Question: I am developing an application in which selected contacts are added to 'EditText' with a and when I click on that the contact should be removed. I have completed code upto showing but I don't know how to handle those . Please suggest me how.

'''
for (int i = 0; i < selectedItems.size(); i++) {
String na = selectedItems.get(i);
TextView tv = createContactTextView(na);
BitmapDrawable bd = (BitmapDrawable) convertViewToDrawable(tv);
bd.setBounds(0, 0, bd.getIntrinsicWidth(),
bd.getIntrinsicHeight());
sb.append(na + ",");
sb.setSpan(new ImageSpan(bd), sb.length()
- (na.length() + 1), sb.length() - 1,
Spannable.SPAN_EXCLUSIVE_EXCLUSIVE);
}
txt.setText(sb);
private Object convertViewToDrawable(TextView view) {
int spec = MeasureSpec.makeMeasureSpec(0, MeasureSpec.UNSPECIFIED);
view.measure(spec, spec);
view.layout(0, 0, view.getMeasuredWidth(), view.getMeasuredHeight());
Bitmap b = Bitmap.createBitmap(view.getMeasuredWidth(),
view.getMeasuredHeight(), Bitmap.Config.ARGB_8888);
Canvas c = new Canvas(b);
c.translate(-view.getScrollX(), -view.getScrollY());
view.draw(c);
view.setDrawingCacheEnabled(true);
Bitmap cacheBmp = view.getDrawingCache();
Bitmap viewBmp = cacheBmp.copy(Bitmap.Config.ARGB_8888, true);
view.destroyDrawingCache();
return new BitmapDrawable(viewBmp);
}
private TextView createContactTextView(String text) {
TextView tv = new TextView(this);
tv.setText(text);
tv.setTextSize(25);
tv.setBackgroundResource(R.drawable.oval_small);
tv.setCompoundDrawablesWithIntrinsicBounds(0, 0, R.drawable.close, 0);
return tv;
}
'''
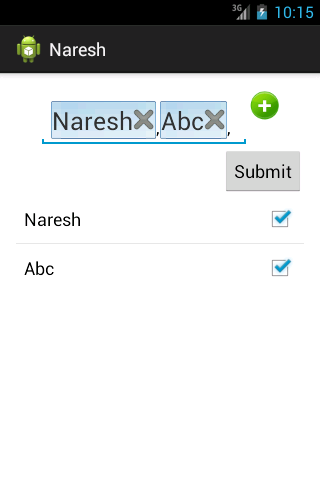
Answer: 'ClickableSpan' is what you want:
'''
for (int i = 0; i < selectedItems.size(); i++) {
String na = selectedItems.get(i);
TextView tv = createContactTextView(na);
BitmapDrawable bd = (BitmapDrawable) convertViewToDrawable(tv);
bd.setBounds(0, 0, bd.getIntrinsicWidth(),bd.getIntrinsicHeight());
sb.append(na + ",");
sb.setSpan(new ImageSpan(bd), sb.length()
- (na.length() + 1), sb.length() - 1,
Spannable.SPAN_EXCLUSIVE_EXCLUSIVE);
final int index = i;
sb.setSpan(new ClickableSpan() {
@Override
public void onClick(View widget) {
// here add your code
// delete your selectedItems[index]
// recreate your SpannedString and set to txt
}
}, sb.length()
- (na.length() + 1), sb.length() - 1,
Spannable.SPAN_EXCLUSIVE_EXCLUSIVE);
}
txt.setText(sb);
txt.setMovementMethod(LinkMovementMethod.getInstance()); // important
'''